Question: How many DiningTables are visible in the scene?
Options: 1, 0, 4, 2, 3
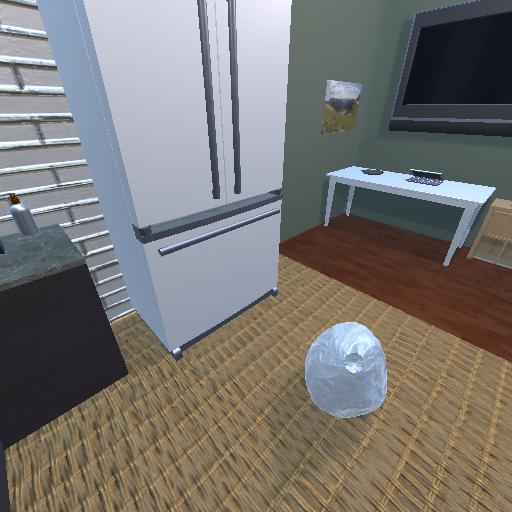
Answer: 1